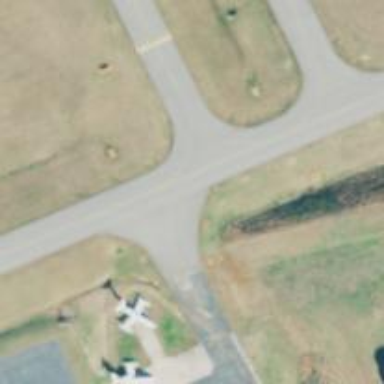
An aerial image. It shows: Image of taxiway at airport.